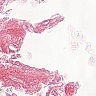
Metastatic tissue present: no